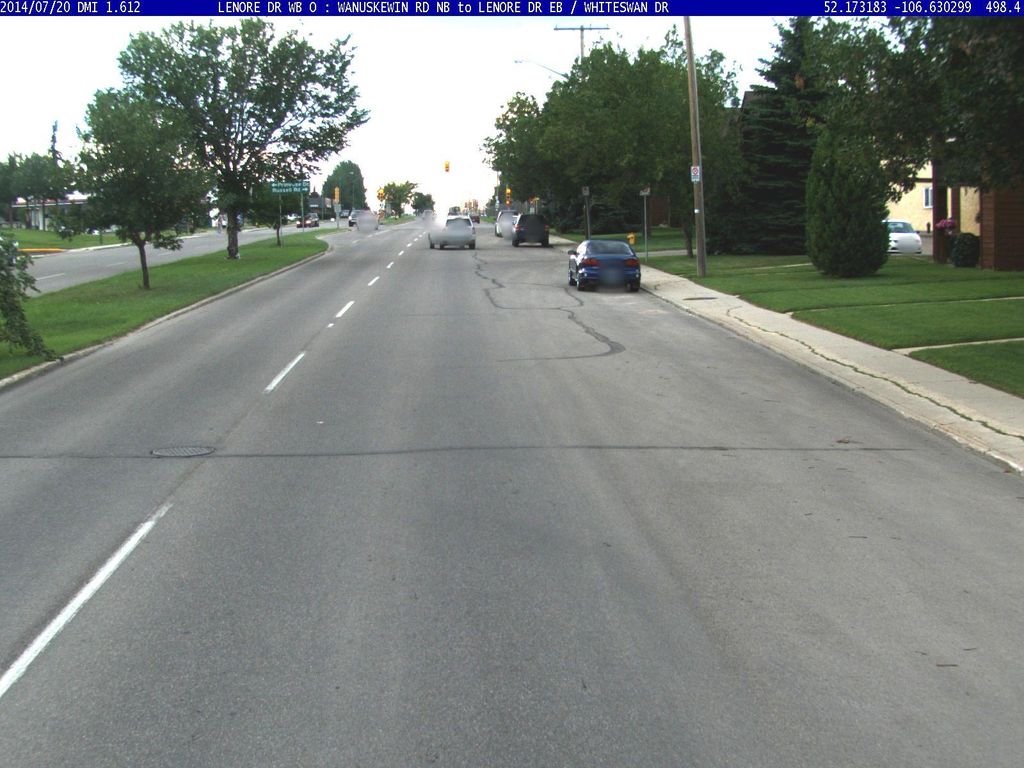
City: saskatoon